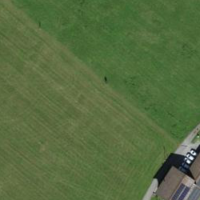
EUNIS habitat code: 24
Species observed at this site:
Neottia nidus-avis